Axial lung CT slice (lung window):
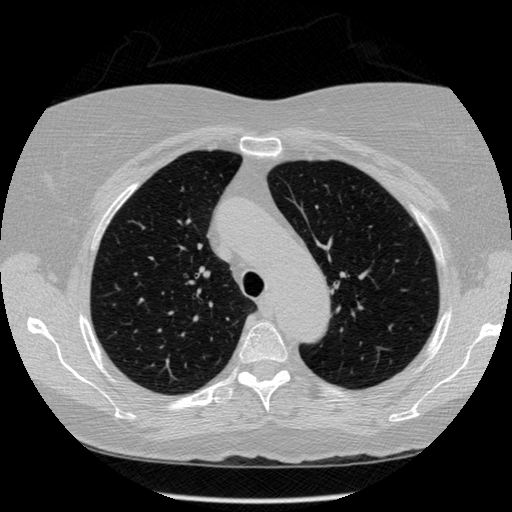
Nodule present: no